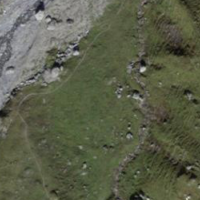
EUNIS habitat code: 23
Species observed at this site:
Saxifraga aizoides